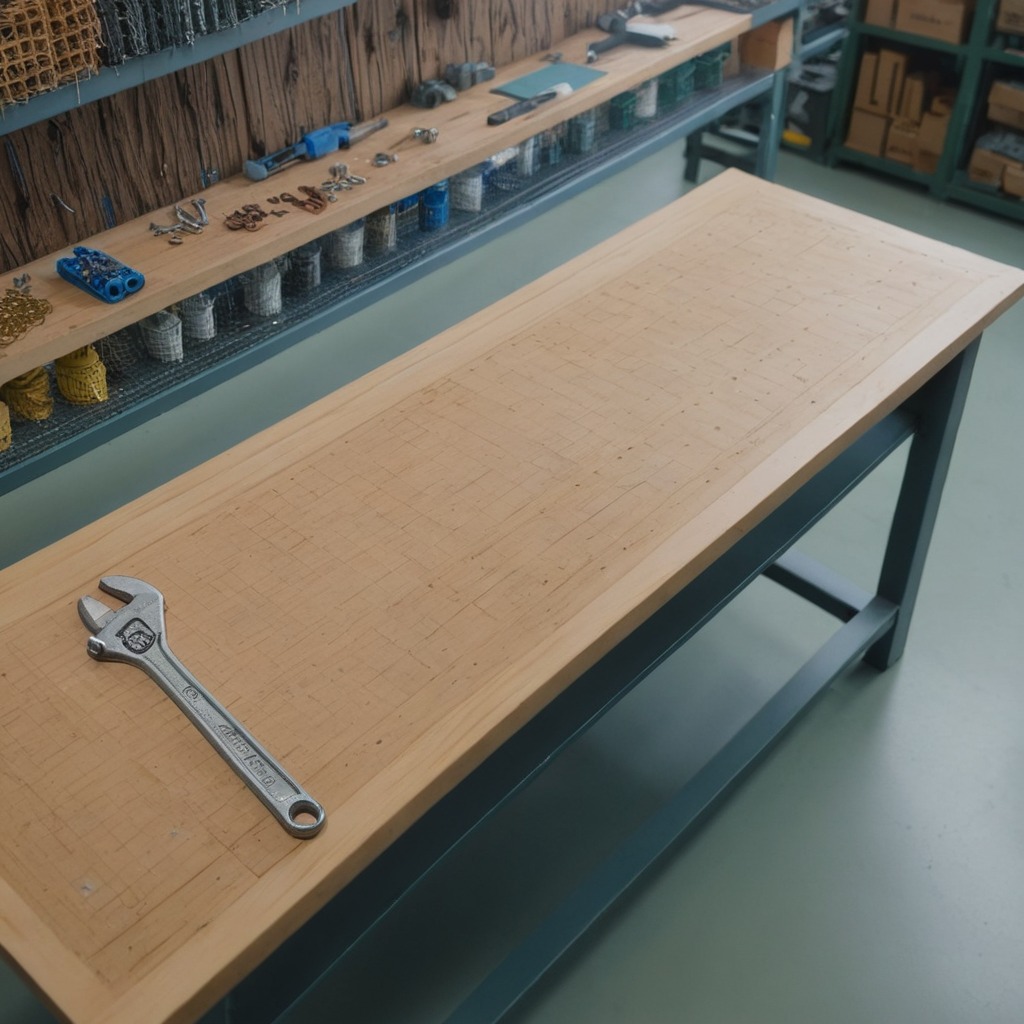
An wrench lies on a workbench inside a coastal fishing gear workshop.